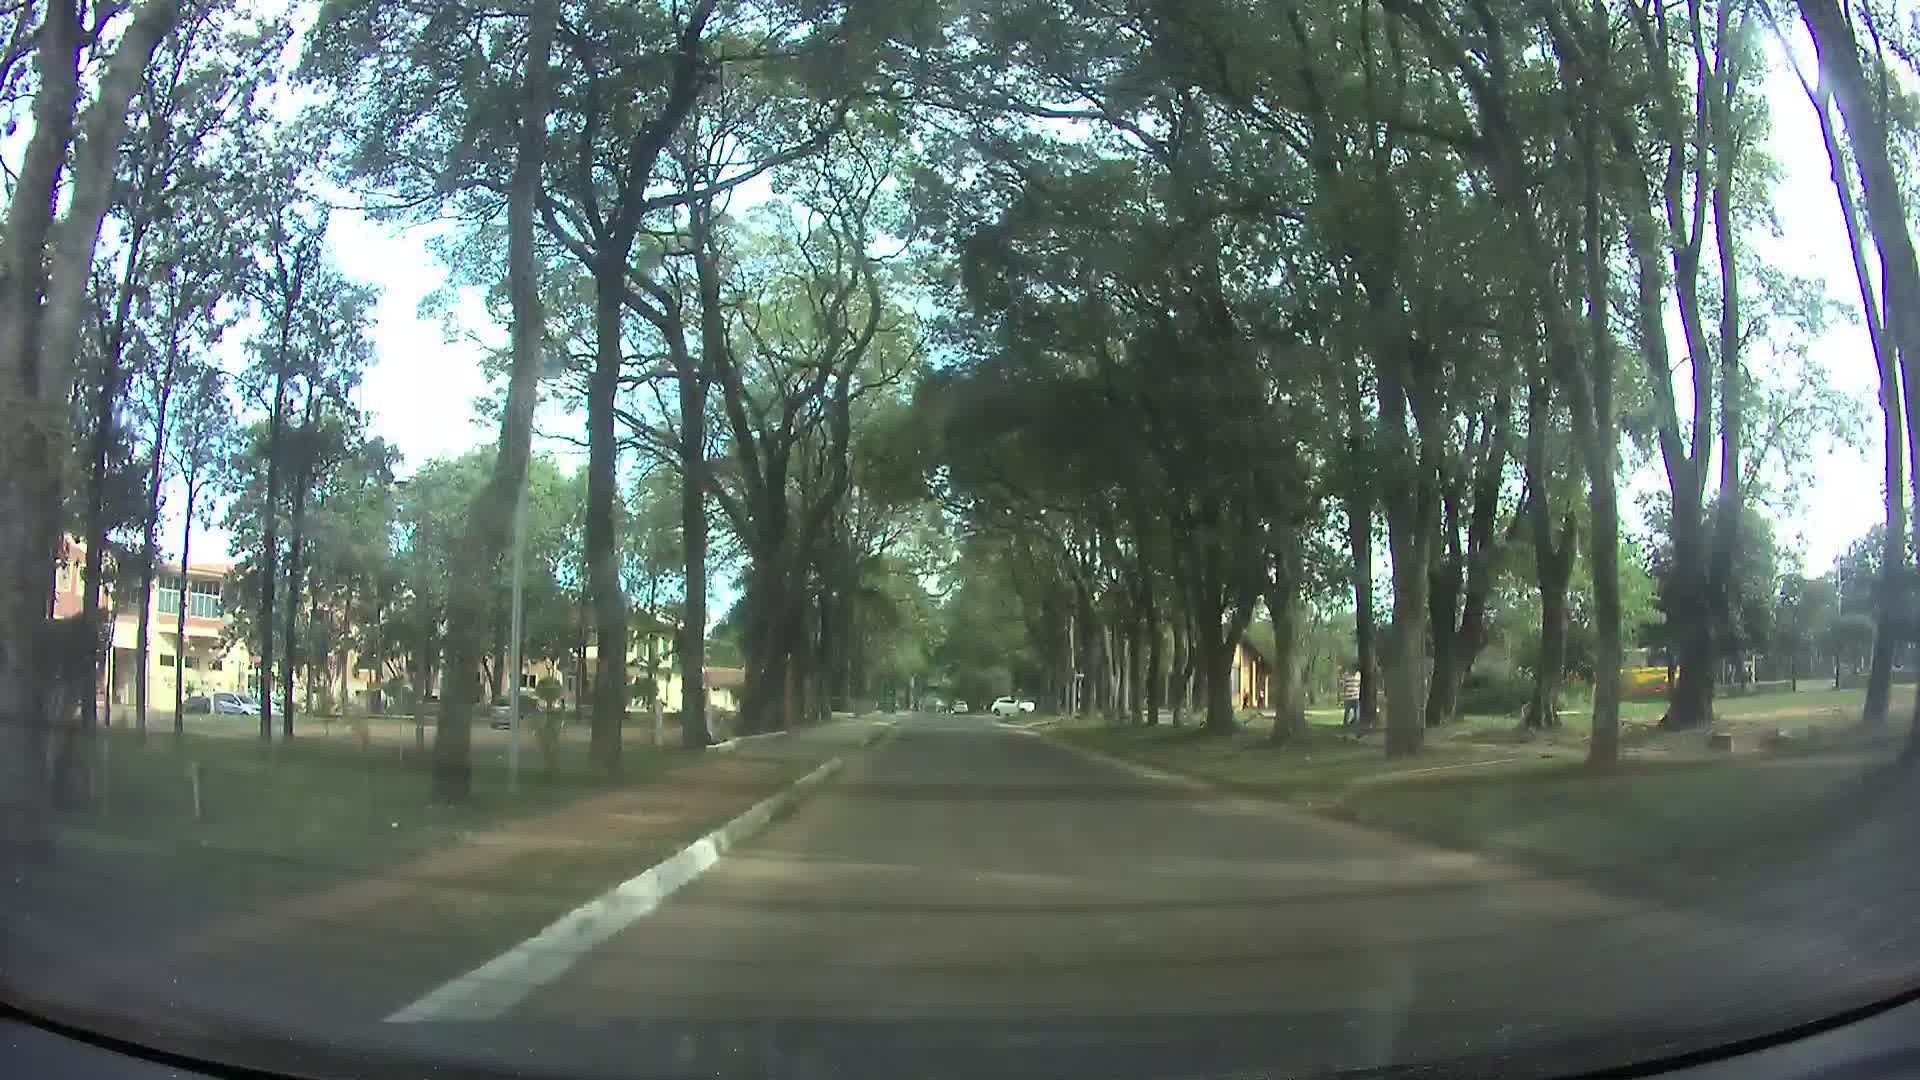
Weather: clear
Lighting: day
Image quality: slightly poor
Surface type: driving surface
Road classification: service
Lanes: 2.0
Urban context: urban centre
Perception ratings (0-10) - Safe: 3.45, Lively: 3.16, Beautiful: 6.47, Boring: 4.73, Depressing: 2.72, Wealthy: 2.56